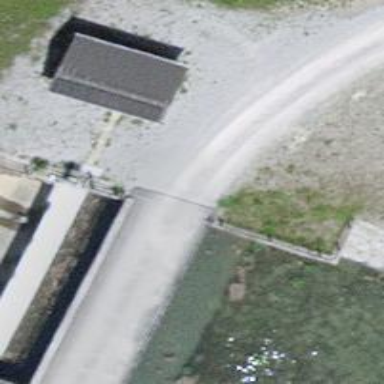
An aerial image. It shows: Gravel track on bridge with grade 2 tracktype.